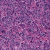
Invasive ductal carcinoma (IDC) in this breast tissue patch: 1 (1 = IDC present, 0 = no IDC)